Current action and preconditions to check: trajectory_clear

Your task: For each precondition in the list above, predict whether it will hold at this action.

Consider the current scene as observed from the mobile robot's camera, and analyze the predicted future states of all dynamic agents (e.g., people, animals, vehicles, or any moving entities) within the NEXT SECOND.

IMPORTANT: Only answer "very likely" if you are absolutely certain—based on strong, clear evidence—that a dynamic agent will violate the precondition in the predicted future state. Do NOT answer "very likely" for unlikely, ambiguous, or low-probability risks.

Ask yourself for each precondition: Is there a high probability, with clear and convincing evidence, that the predicted future states of any dynamic agent will interfere with the predicted future state of the currently executing action within the NEXT SECOND, causing that precondition to fail?

Assess the risk level based on these predictions. Use "likely" or "very likely" if motions create a clear risk of interference.

Use "neutral" or "improbable" if agents are nearby but their predicted paths are clearly diverging or non-conflicting.

Failure Risk Categories: "very improbable", "improbable", "neutral", "likely", "very likely"

Answer Format: Output ONLY the probability_of_failure value from these categories: "very improbable", "improbable", "neutral", "likely", "very likely"

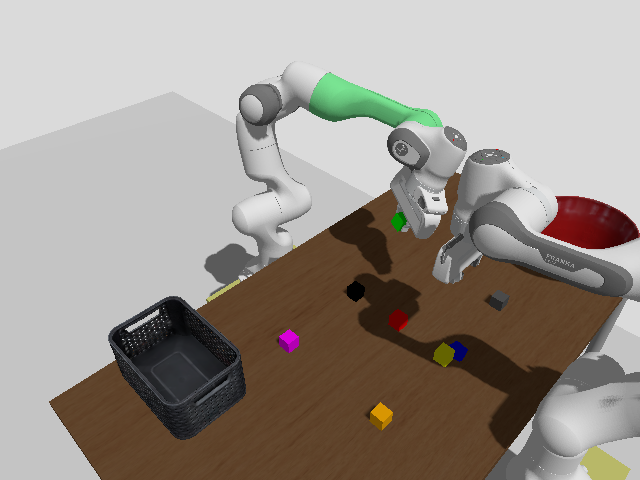

Answer: improbable